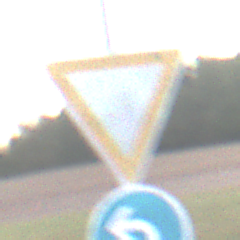
Verkehrszeichen: VorfahrtGewaehren
Zusatzzeichen unten: VorgeschriebeneFahrtrichtungLinks
Umgebung: Outdoor, Nature
Tageszeit: SunriseSunset
Wetter: PartlyCloudy
Licht: Natural
Jahreszeit: NotSpecified
Kontrast: LowContrast